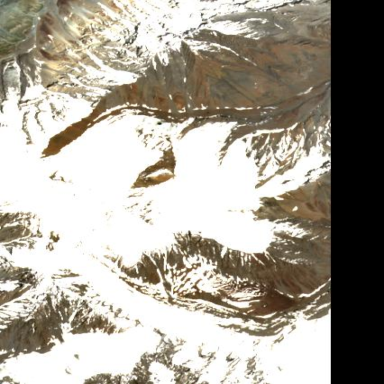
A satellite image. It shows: Stunning view of glacier.